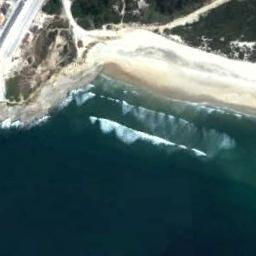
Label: beach